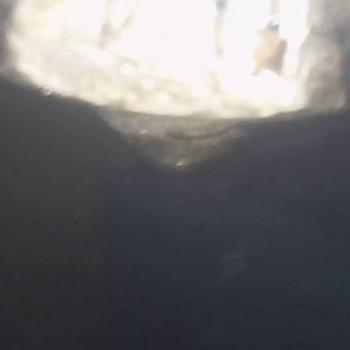
Flow rate: 39%